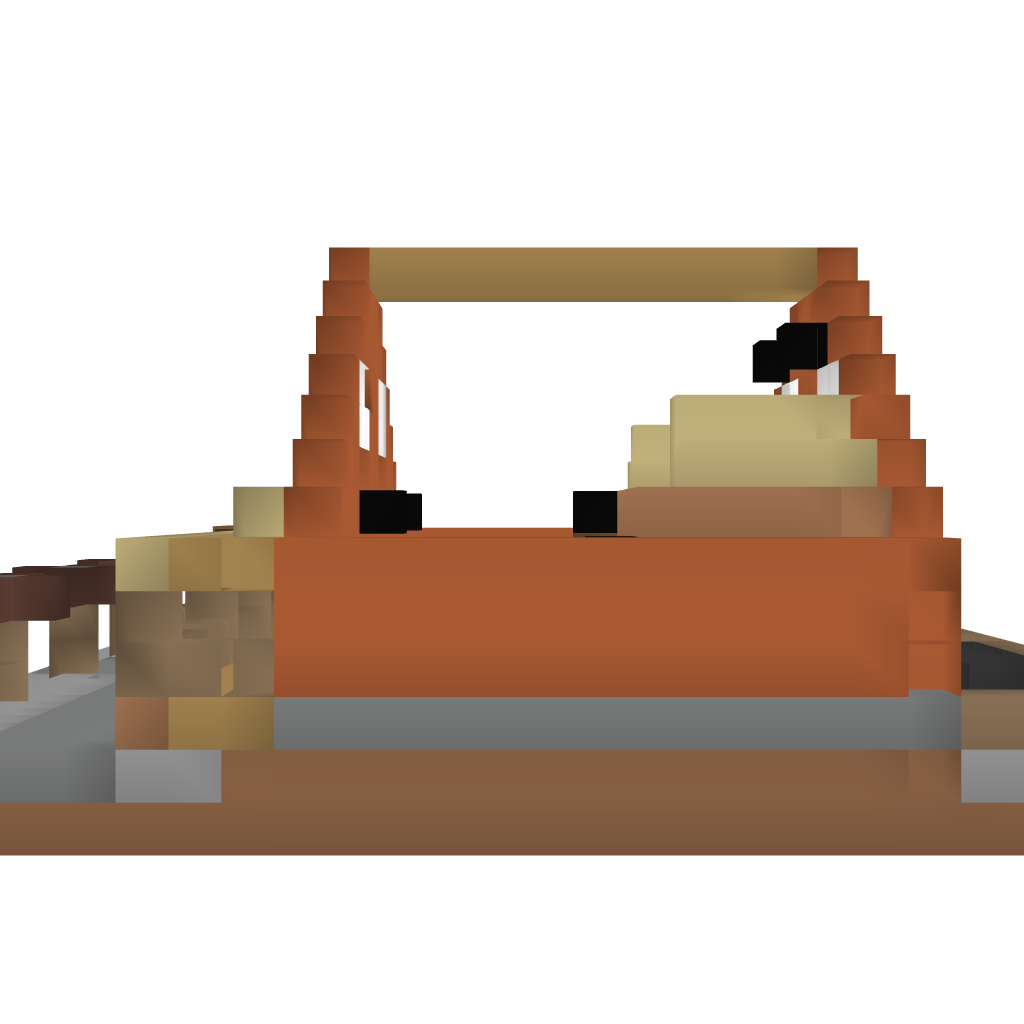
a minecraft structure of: Farm Store